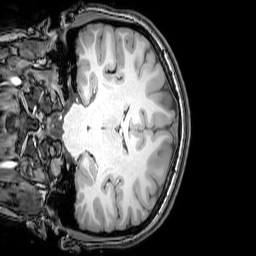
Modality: T1w
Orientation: coronal
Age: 22
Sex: female
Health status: healthy
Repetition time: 0.081 s
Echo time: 0.037 s